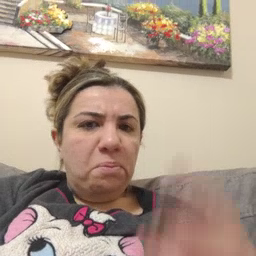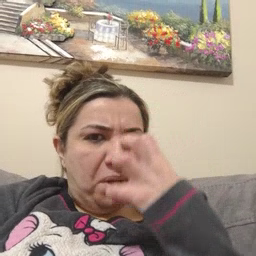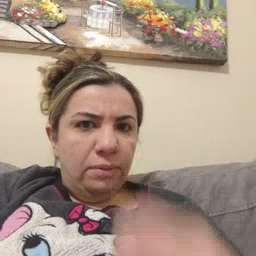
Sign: mad